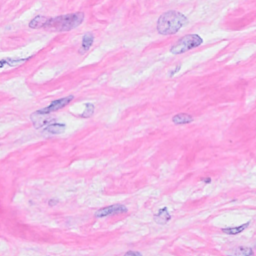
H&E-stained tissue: Breast